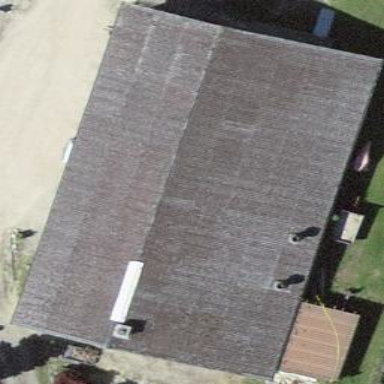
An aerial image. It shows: Barn.